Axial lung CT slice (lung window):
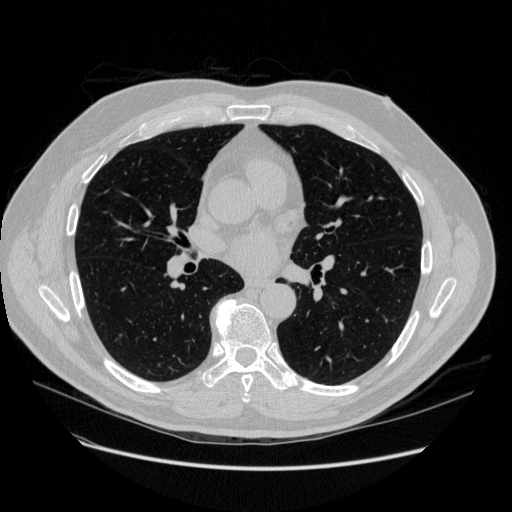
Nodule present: no